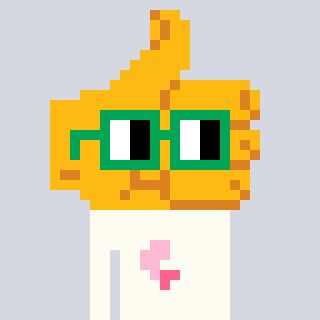
a pixel art character with square green glasses, a thumbsup-shaped head and a grayscale-colored body on a cool background